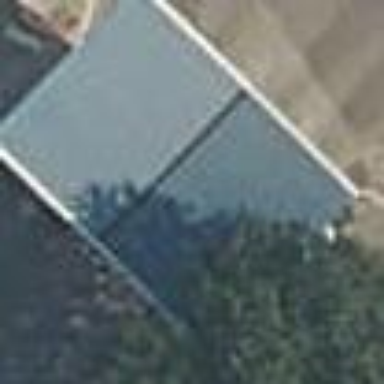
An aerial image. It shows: View of roof of building.